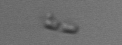
Label: Chaetoceros